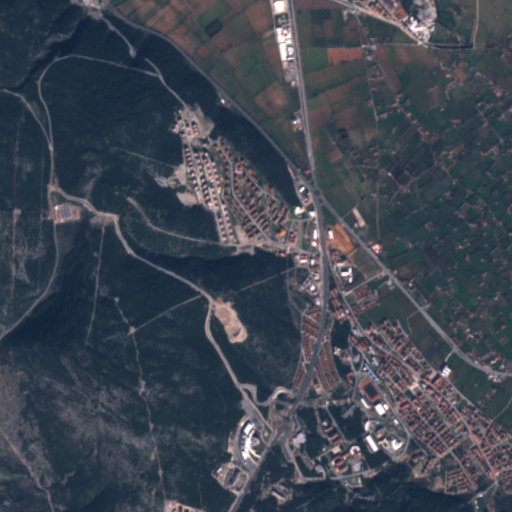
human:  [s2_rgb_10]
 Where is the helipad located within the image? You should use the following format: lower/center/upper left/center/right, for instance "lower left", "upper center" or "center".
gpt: The helipad is located in the lower center of the image.
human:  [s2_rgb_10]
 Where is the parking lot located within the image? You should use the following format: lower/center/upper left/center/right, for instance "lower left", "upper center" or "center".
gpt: The parking lot is located in the lower center of the image.
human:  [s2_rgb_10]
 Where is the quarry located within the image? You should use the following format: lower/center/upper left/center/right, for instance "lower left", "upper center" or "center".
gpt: The quarry is located in the upper right of the image.
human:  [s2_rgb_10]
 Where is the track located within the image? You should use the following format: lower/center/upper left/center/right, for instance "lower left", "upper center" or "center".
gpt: The track is located in the lower right of the image.
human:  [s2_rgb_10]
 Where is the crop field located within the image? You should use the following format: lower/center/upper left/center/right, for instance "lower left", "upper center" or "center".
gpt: There is no crop field in the image.